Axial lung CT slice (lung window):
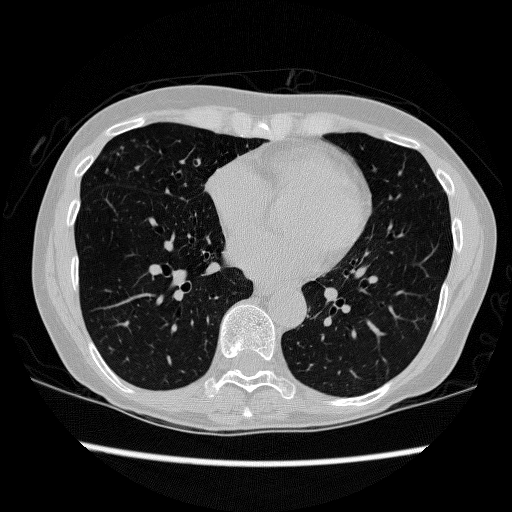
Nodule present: no